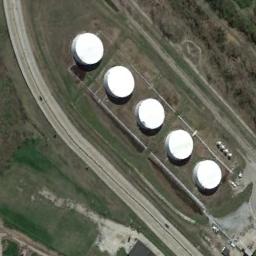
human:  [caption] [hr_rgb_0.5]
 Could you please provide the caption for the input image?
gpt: There are five storage tanks in a row on the open lot .

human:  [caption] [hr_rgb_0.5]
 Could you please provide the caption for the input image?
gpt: There are five neatly arranged large oil storage tanks in the factory, And there are large lawns in the factory .

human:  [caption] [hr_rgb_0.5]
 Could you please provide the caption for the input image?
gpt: There are five storage tanks on the bare land next to the grass .

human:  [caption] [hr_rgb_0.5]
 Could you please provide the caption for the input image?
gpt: Two cars are on the road next to the storage tanks .

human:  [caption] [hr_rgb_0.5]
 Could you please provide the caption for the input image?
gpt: There are five white storage tanks arranged neatly .